Aerial crown-view tile of a tropical tree (Barro Colorado Island, Panama), acquired 20250414:
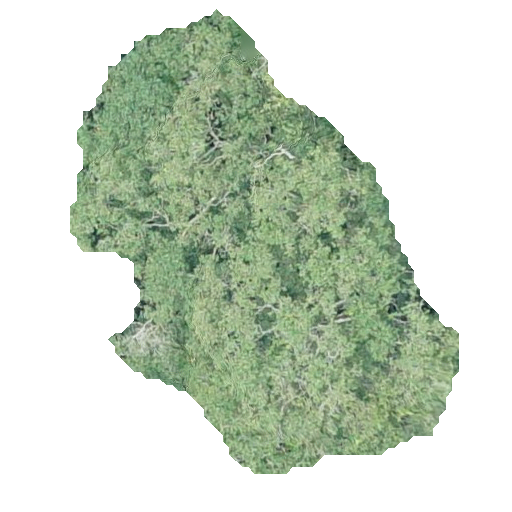
Species: Terminalia oblonga
GBIF accepted scientific name: Terminalia oblonga
Crown area: 163.379 m²